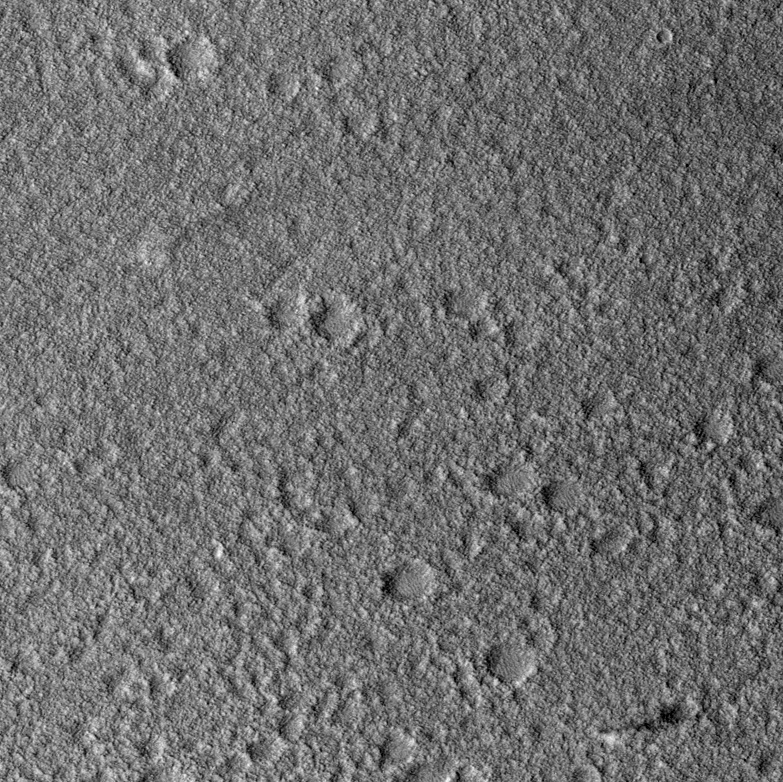
Label: dustdevil